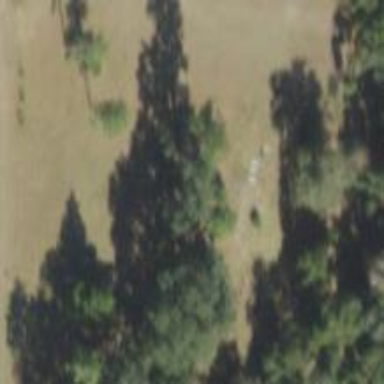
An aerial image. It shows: Grave yard.